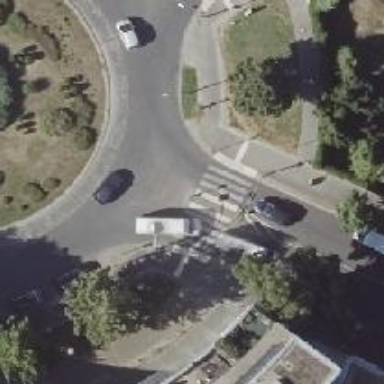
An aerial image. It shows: Marked footway crossing with zebra crossing island.